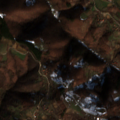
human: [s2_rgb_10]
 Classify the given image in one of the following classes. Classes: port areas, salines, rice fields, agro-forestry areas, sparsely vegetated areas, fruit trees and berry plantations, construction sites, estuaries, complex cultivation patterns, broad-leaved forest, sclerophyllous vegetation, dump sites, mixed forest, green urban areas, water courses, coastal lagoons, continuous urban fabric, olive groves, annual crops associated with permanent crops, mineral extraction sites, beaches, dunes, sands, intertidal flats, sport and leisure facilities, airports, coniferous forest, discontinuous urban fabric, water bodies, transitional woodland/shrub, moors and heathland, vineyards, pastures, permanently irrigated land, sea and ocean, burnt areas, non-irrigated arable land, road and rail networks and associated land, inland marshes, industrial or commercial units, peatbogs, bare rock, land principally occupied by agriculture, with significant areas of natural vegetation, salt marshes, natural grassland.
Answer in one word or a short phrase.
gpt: land principally occupied by agriculture, with significant areas of natural vegetation, broad-leaved forest